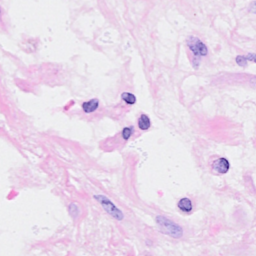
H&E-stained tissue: Breast